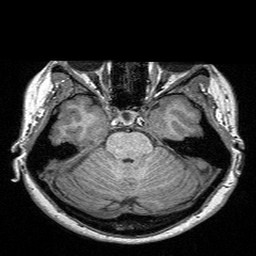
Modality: T1w
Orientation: coronal
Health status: ill
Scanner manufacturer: siemens
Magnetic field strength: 3 T
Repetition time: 2.3 s
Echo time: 0.00298 s